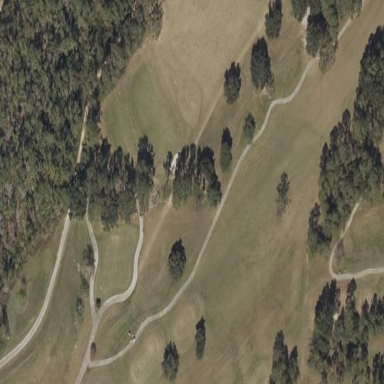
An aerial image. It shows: Golf fairway surrounded by grass.